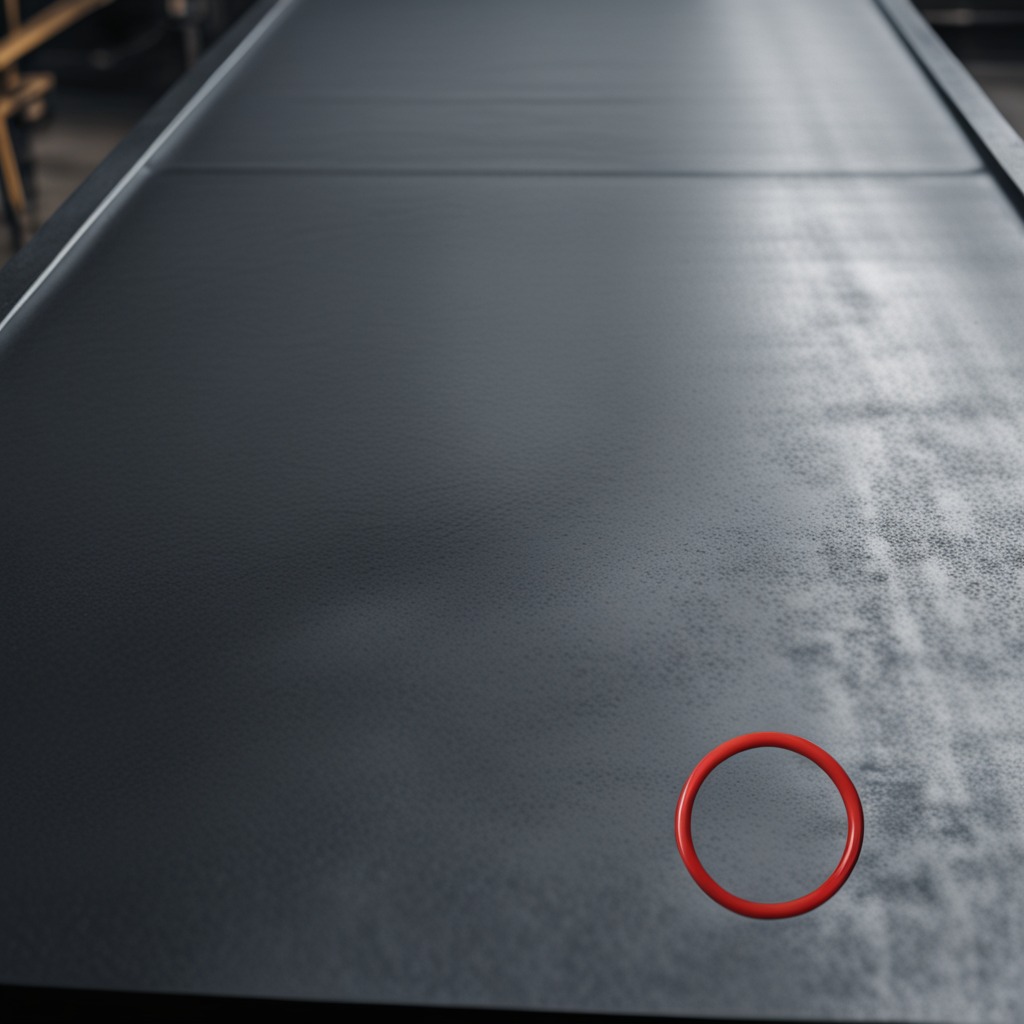
A rubber O-ring is lying on the cold steel table in a mining workshop gritty textures.